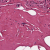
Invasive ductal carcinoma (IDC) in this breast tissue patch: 0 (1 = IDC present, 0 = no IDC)